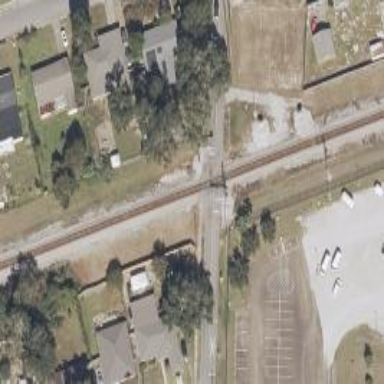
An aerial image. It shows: Railway crossing with lights and saltire markings.